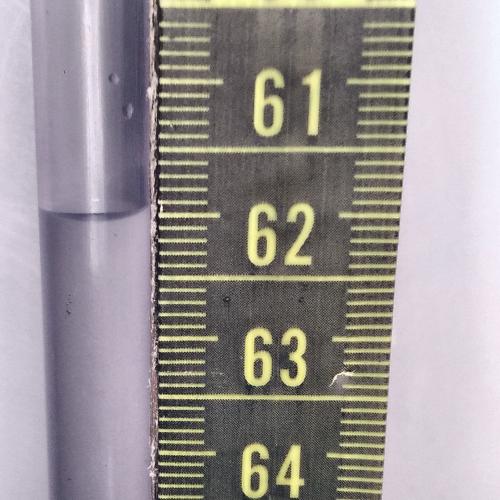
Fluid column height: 62.0 cm